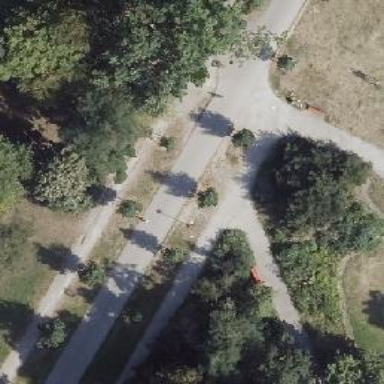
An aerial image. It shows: Asphalt path with excellent trail visibility.